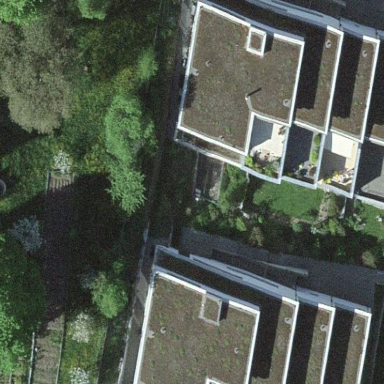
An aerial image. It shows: Terrace building.